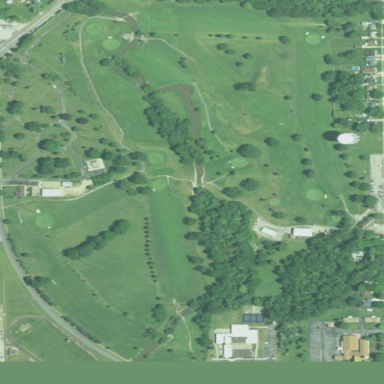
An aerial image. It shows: Golf course surrounded by greenery.